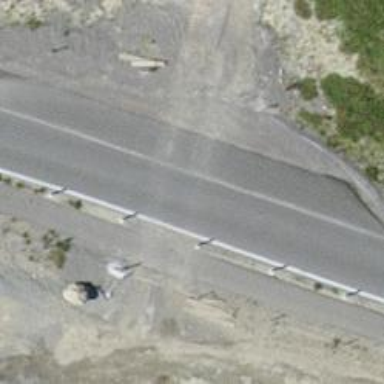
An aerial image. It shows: Passing place on the road.